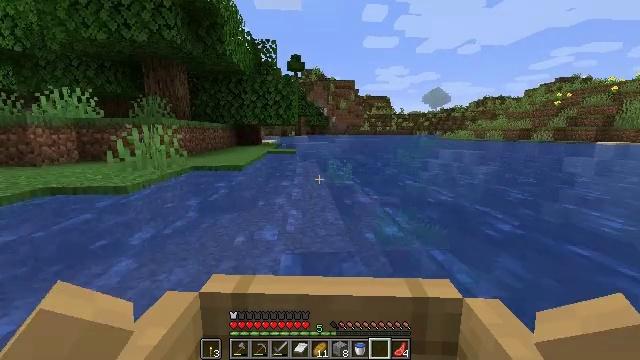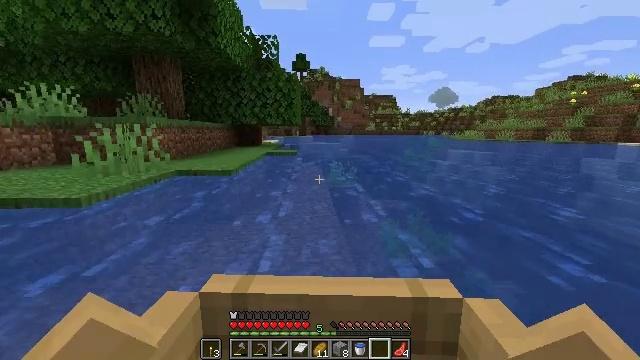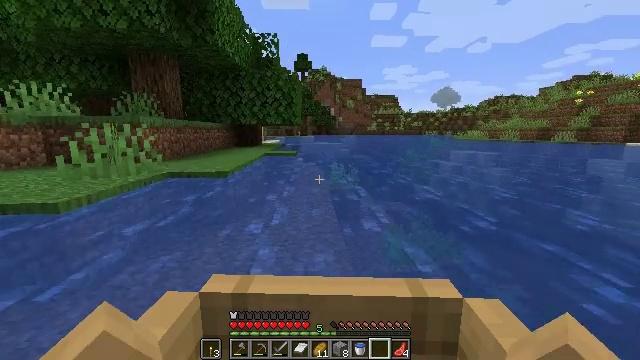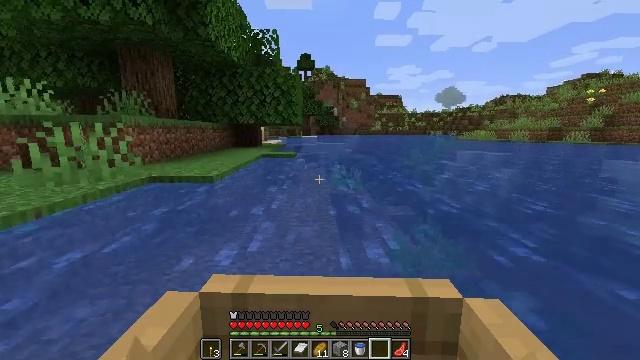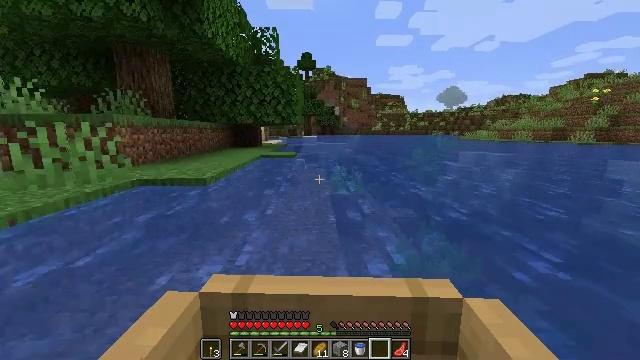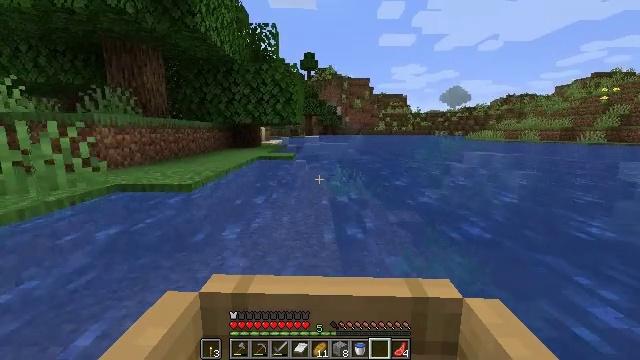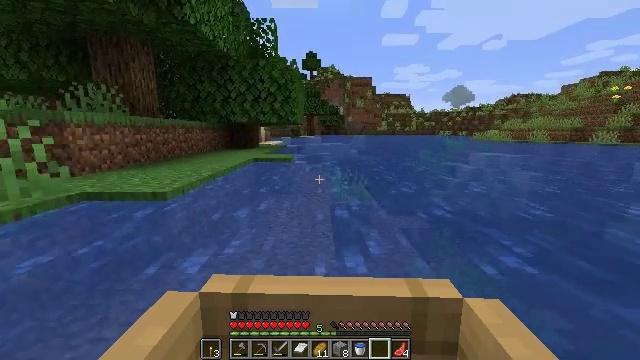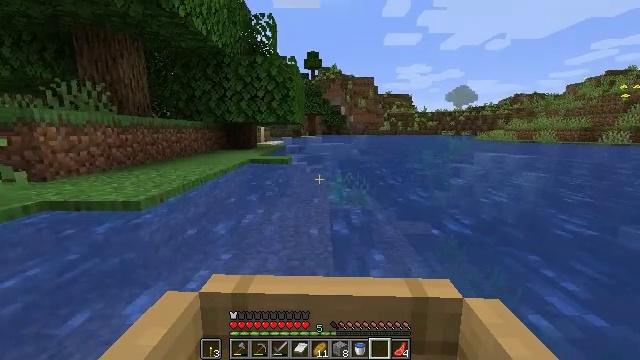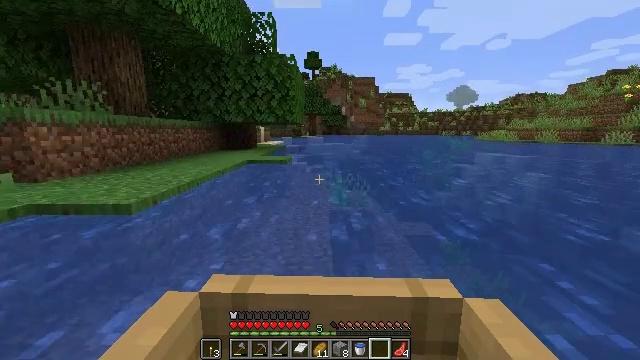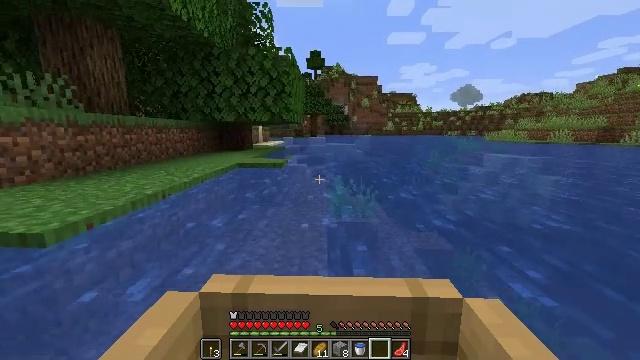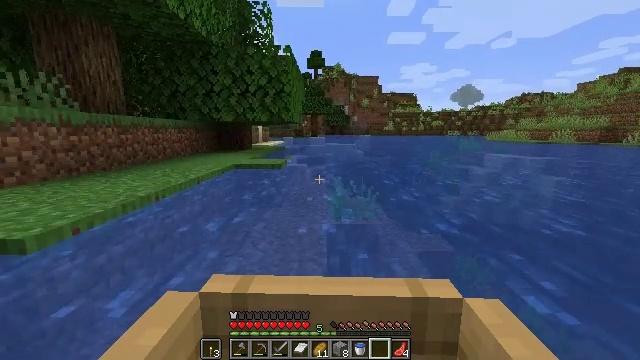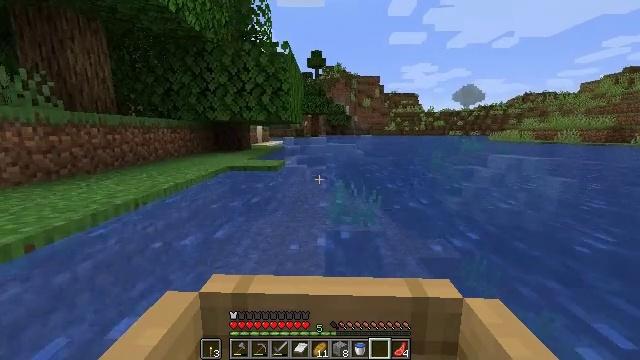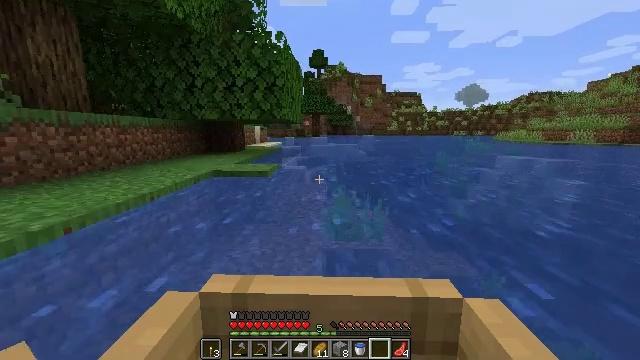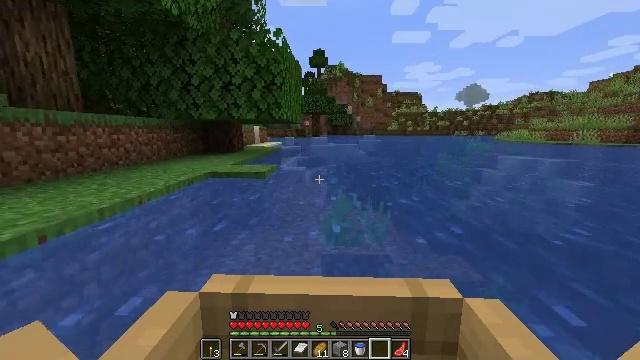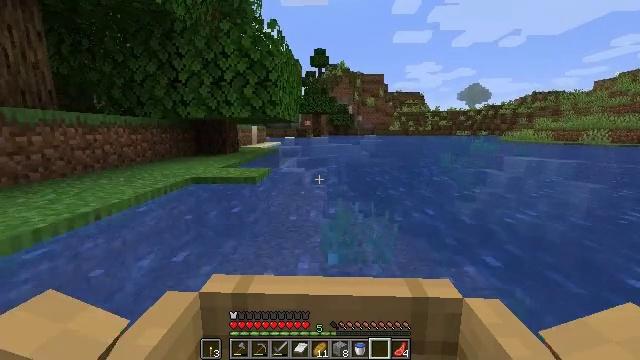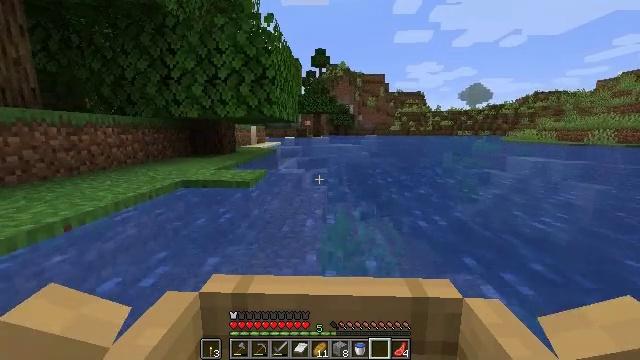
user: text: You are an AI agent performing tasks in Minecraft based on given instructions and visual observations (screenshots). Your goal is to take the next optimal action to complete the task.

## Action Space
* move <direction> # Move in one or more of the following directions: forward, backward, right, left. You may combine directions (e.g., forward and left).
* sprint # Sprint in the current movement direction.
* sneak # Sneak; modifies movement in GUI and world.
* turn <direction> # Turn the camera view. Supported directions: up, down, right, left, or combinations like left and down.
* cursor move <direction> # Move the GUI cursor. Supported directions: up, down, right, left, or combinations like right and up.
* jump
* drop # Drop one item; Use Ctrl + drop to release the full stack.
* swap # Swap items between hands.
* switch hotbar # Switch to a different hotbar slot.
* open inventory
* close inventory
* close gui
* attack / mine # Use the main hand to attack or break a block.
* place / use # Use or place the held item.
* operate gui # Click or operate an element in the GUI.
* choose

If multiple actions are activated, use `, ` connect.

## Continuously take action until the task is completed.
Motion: motion action
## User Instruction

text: Clear away tall grass.
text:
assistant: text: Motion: move forward
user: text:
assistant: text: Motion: move forward
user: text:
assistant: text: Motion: move forward
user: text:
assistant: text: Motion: move forward
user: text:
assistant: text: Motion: move forward
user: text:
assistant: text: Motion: move forward
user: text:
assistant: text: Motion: move forward
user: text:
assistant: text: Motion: move forward
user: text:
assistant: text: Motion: move forward
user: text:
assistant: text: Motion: move forward
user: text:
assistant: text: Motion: move forward
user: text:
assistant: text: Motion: move forward
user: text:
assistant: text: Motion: move forward
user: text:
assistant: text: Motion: move forward
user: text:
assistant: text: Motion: move forward
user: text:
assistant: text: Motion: move forward
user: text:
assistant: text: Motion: move forward
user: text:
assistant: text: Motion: move forward
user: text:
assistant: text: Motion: move forward
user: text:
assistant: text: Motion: move forward
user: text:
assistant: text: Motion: move forward
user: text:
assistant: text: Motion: move forward
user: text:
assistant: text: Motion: move forward
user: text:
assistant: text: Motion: move forward
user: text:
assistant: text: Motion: move forward
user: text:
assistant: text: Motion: move forward
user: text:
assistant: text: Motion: move forward
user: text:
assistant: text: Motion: move forward
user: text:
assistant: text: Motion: move forward
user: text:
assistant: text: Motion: move forward